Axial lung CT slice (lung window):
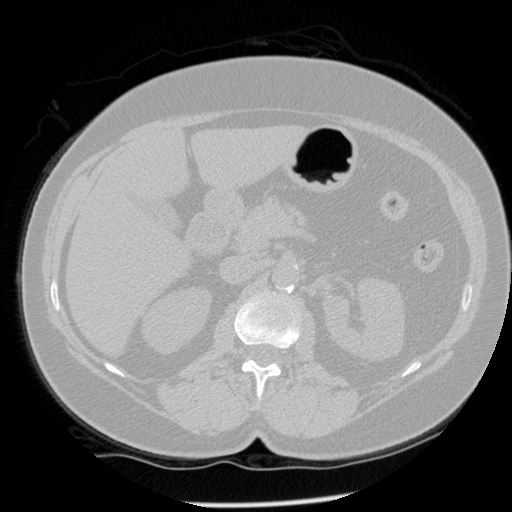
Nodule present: no